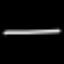
Label: octagon